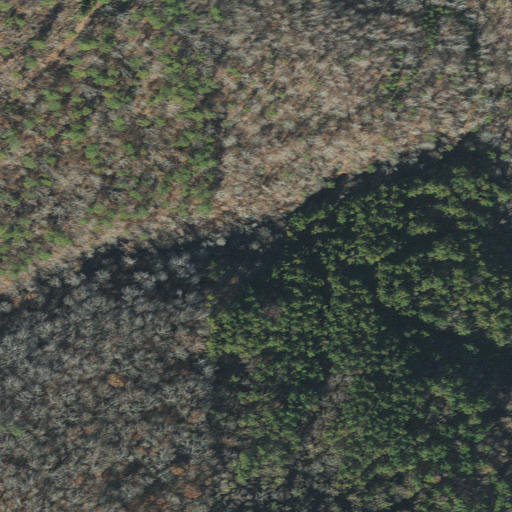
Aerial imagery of valley in Arkansas named Lock Hollow containing deciduous forest, evergreen forest, and mixed forest